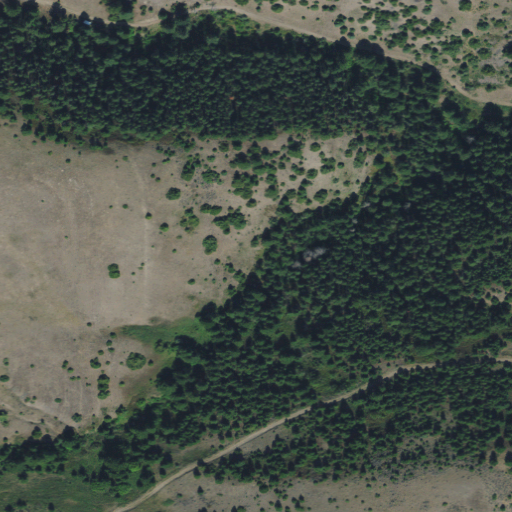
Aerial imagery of valley in Montana named Maxwell Canyon containing evergreen forest, shrub, and grassland